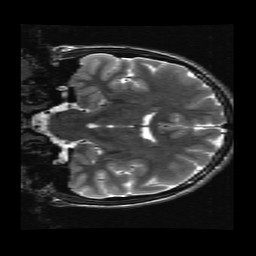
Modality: T2w
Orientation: coronal
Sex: male
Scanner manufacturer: ge
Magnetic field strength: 3 T
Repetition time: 5 s
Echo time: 0.1017 s